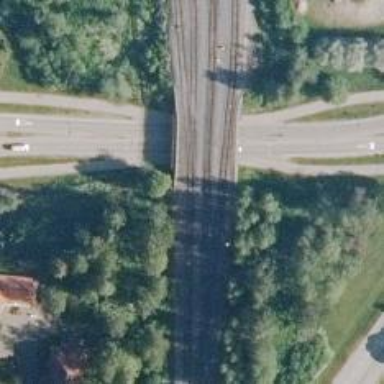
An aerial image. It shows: Railway siding for service.